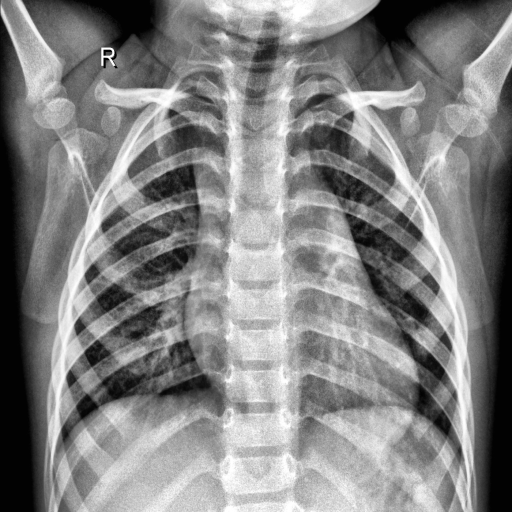
Finding: NORMAL